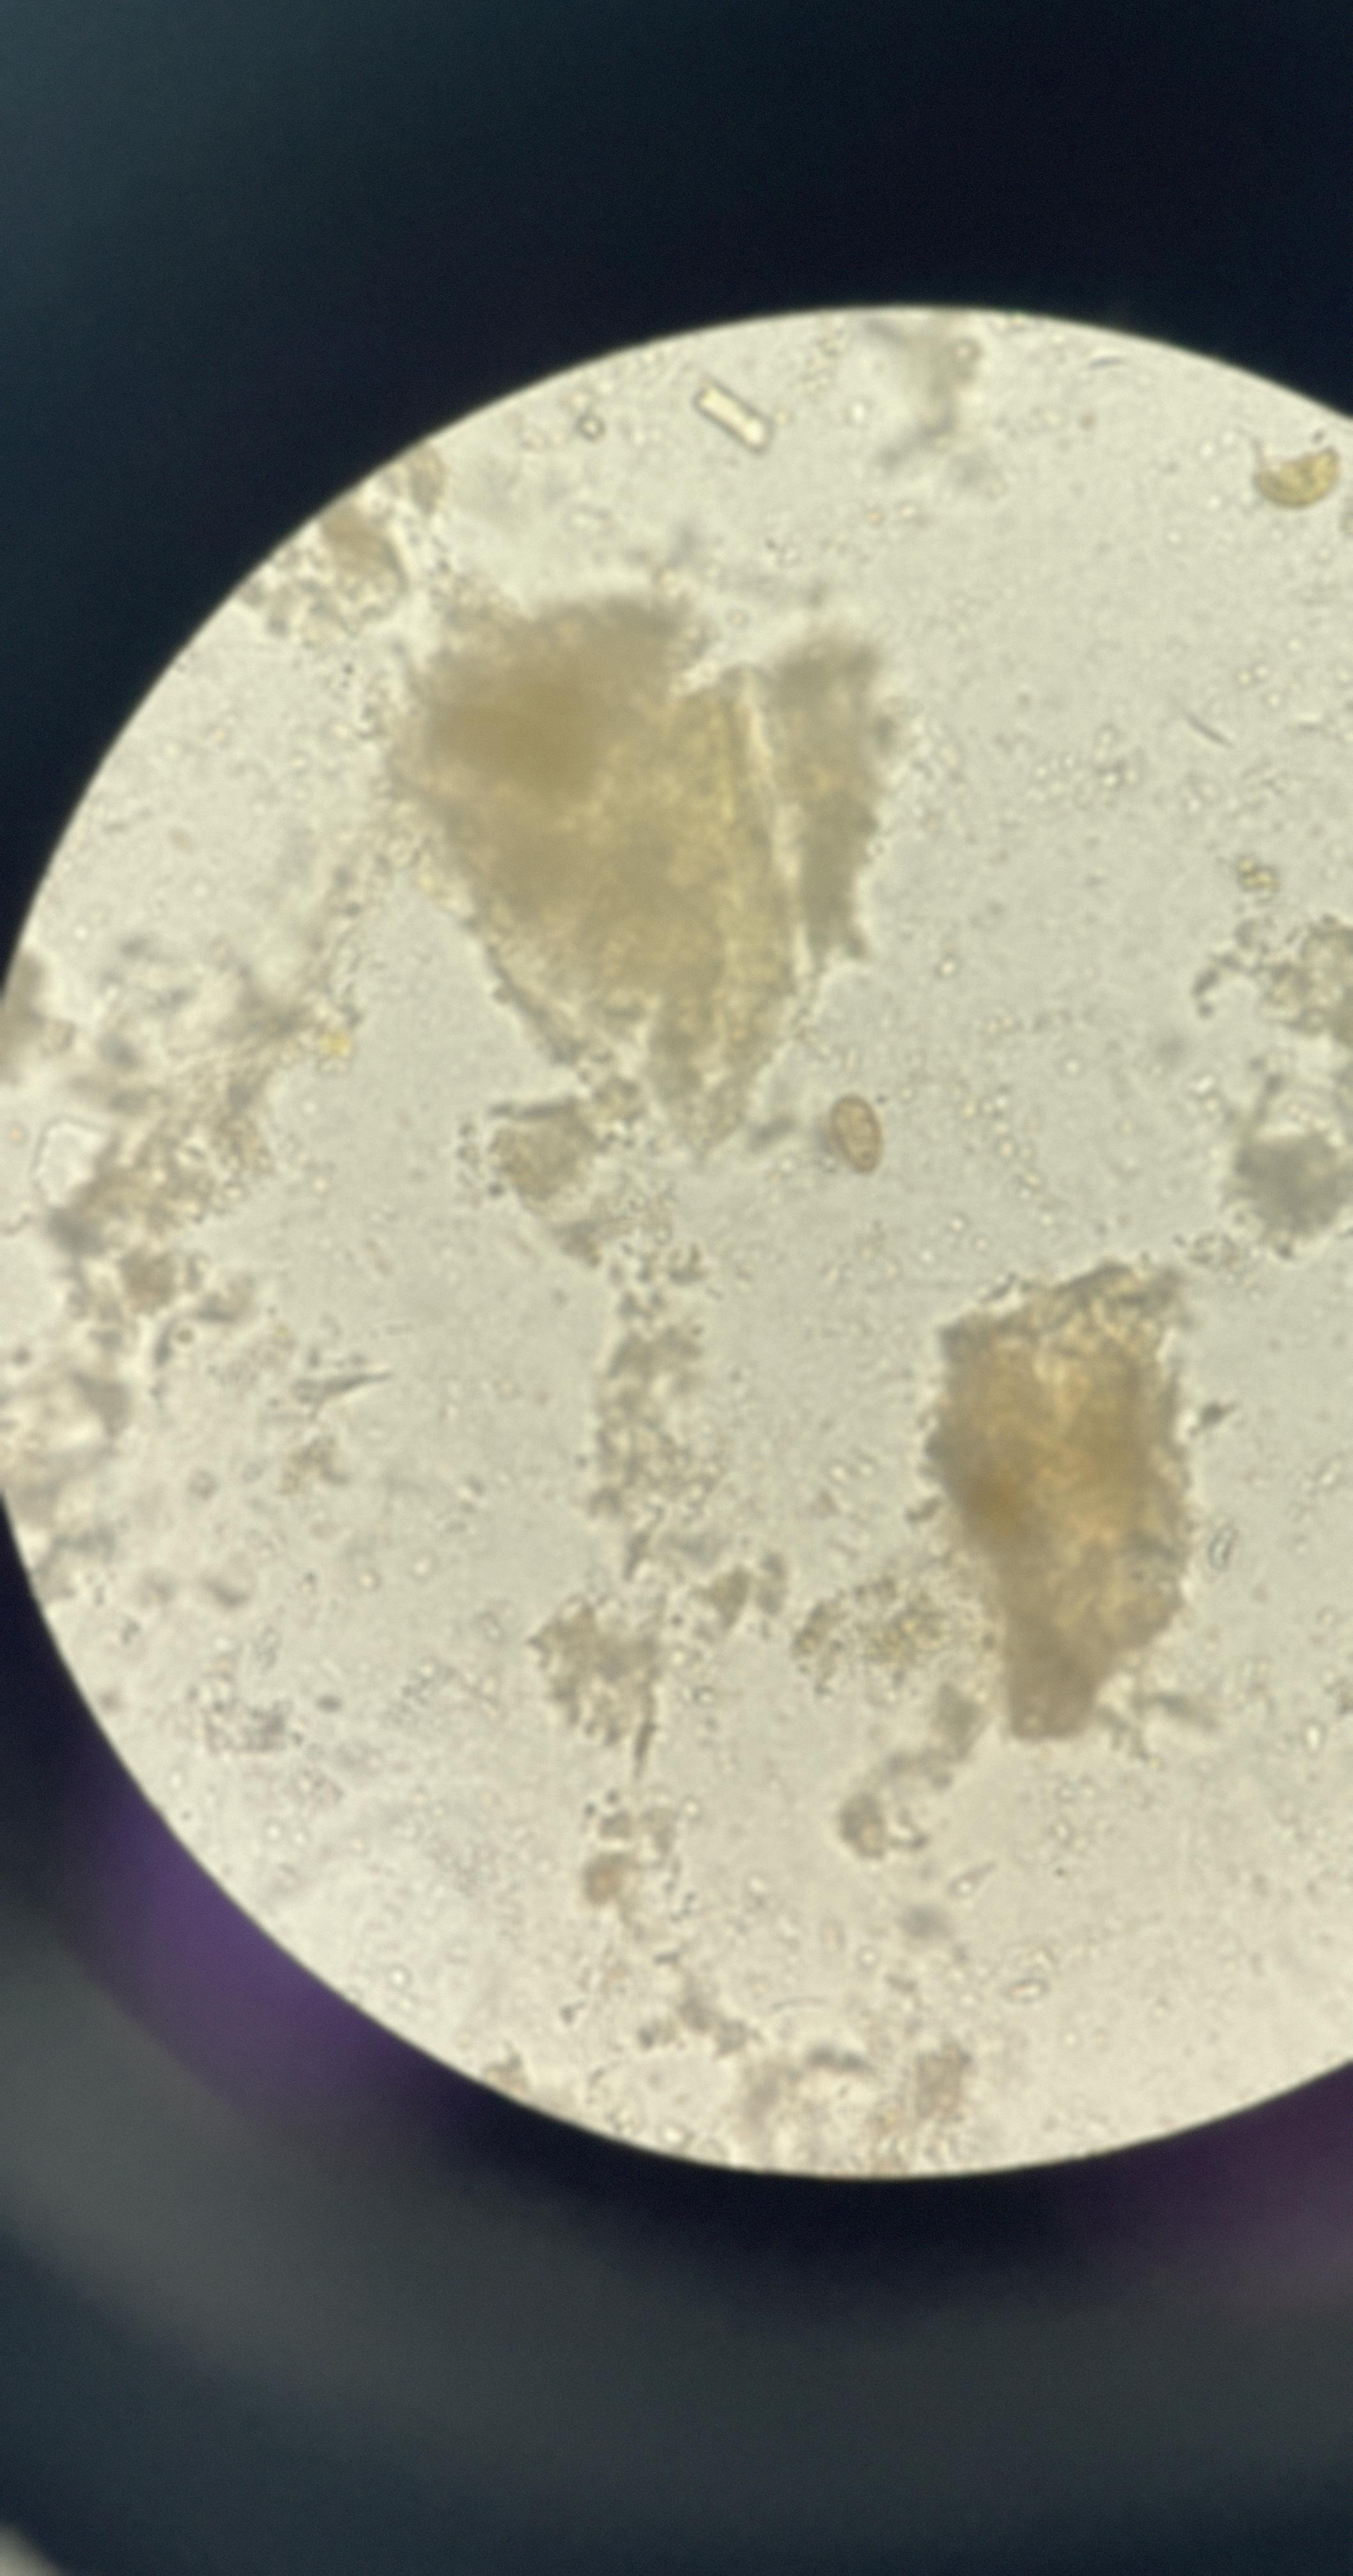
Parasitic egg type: Opisthorchis viverrine